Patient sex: M
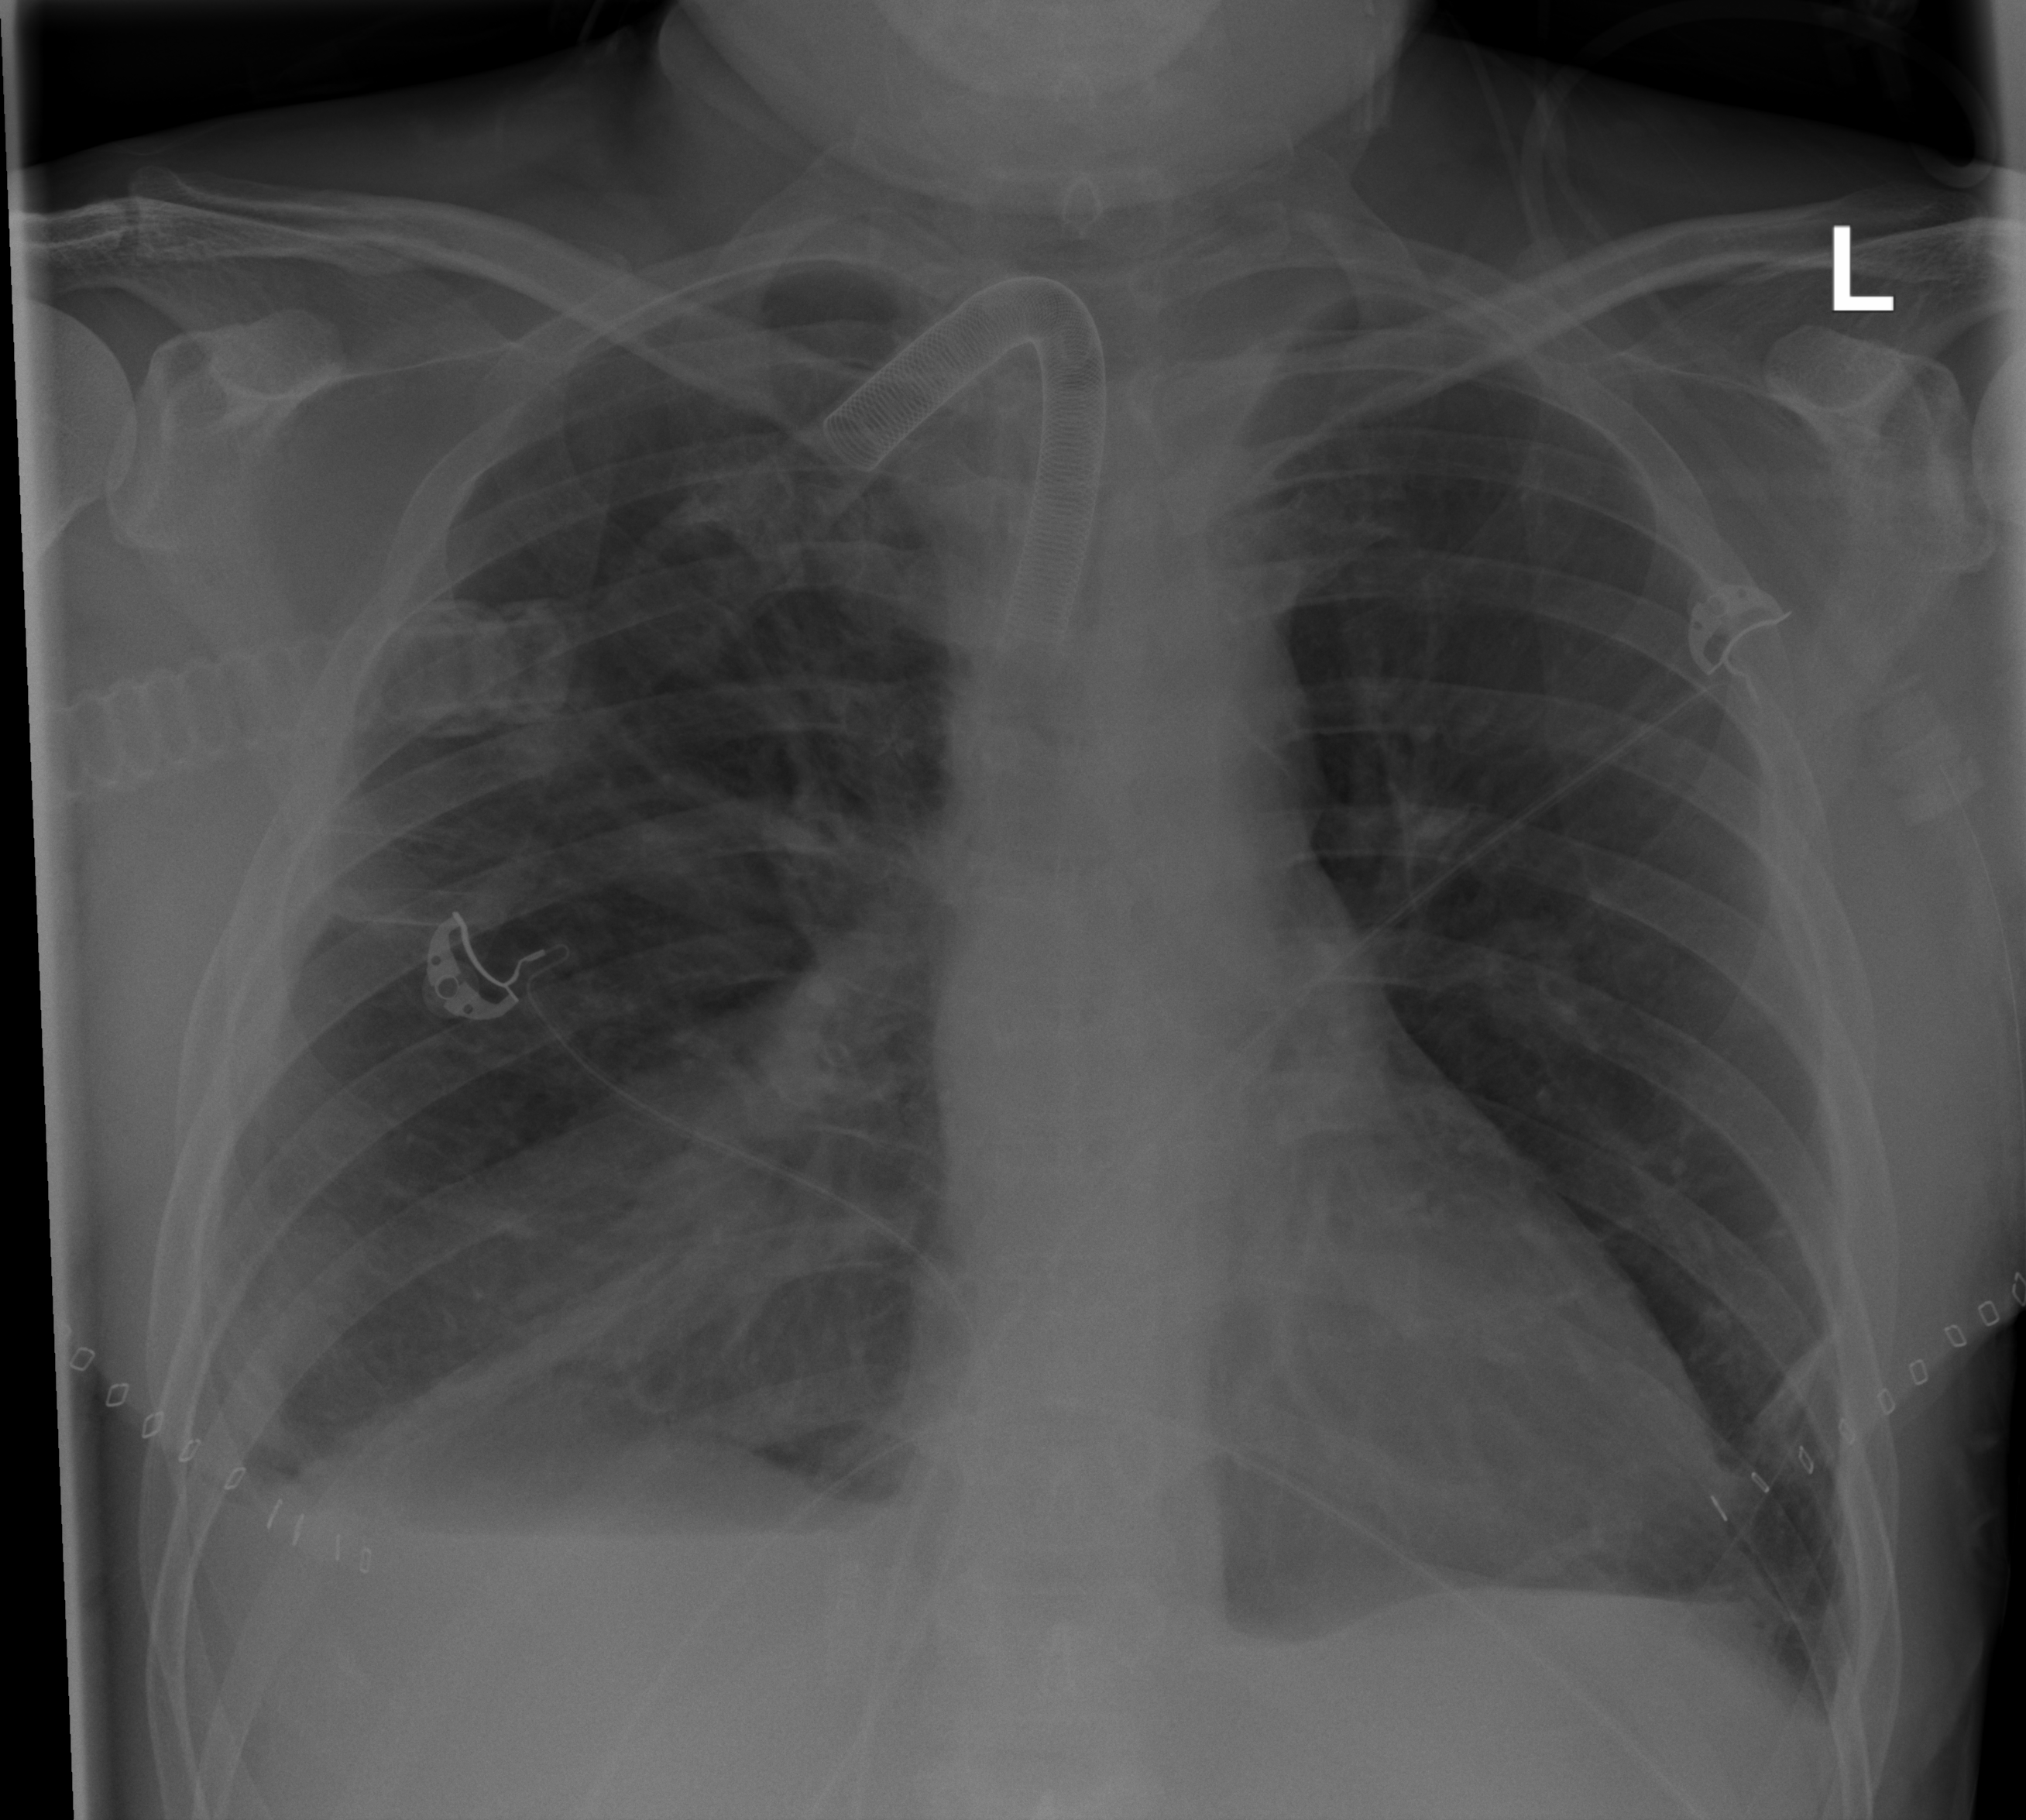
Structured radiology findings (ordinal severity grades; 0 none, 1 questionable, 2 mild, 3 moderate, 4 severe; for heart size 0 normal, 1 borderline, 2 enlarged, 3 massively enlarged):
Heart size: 0
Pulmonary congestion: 1
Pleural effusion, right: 2
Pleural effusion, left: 0
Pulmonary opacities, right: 2
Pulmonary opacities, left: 0
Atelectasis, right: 2
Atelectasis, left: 2